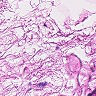
Metastatic tissue present: no